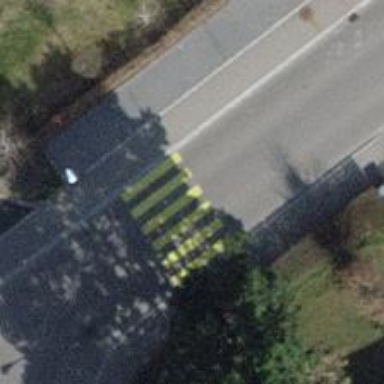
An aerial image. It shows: Uncontrolled zebra crossing with zebra markings.